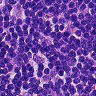
Metastatic tissue present: no